Field crop: maize
Growth stage: 2
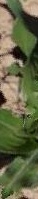
Species: maize